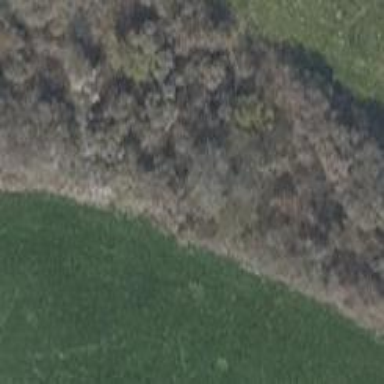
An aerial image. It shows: Patch of scrub vegetation.